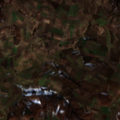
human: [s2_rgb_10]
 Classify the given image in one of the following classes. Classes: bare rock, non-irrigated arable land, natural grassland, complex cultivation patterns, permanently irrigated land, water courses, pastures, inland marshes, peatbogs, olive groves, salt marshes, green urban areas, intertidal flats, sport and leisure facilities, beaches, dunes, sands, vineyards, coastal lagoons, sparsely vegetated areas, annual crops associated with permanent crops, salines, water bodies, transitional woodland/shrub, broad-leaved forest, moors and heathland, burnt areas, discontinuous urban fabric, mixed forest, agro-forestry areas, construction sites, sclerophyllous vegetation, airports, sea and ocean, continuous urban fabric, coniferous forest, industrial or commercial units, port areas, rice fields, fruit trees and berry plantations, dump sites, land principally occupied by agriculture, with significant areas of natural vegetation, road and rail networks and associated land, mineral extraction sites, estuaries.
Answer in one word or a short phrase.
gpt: non-irrigated arable land, complex cultivation patterns, land principally occupied by agriculture, with significant areas of natural vegetation, broad-leaved forest